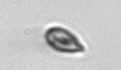
Label: Cryptophyta